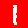
Digit: 1